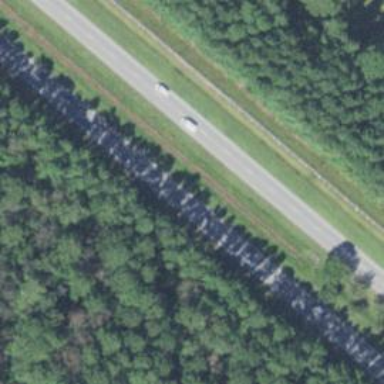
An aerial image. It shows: Trunk link highway.